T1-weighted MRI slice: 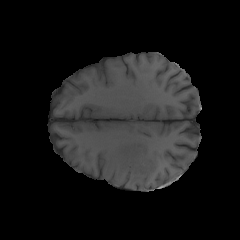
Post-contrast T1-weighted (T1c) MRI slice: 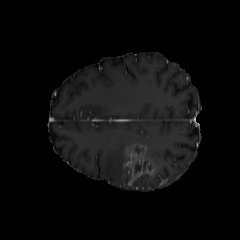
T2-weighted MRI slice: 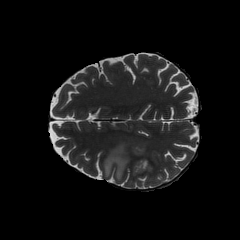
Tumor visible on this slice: yes